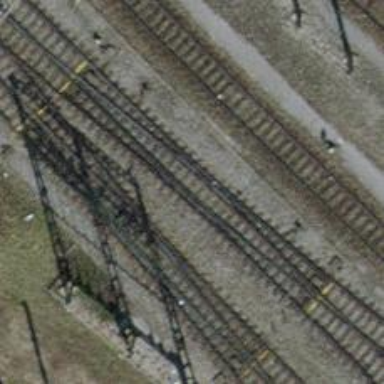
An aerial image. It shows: Railway yard with single rail track. The electrified track has contact line for power supply.